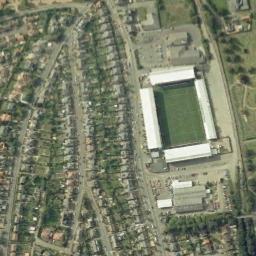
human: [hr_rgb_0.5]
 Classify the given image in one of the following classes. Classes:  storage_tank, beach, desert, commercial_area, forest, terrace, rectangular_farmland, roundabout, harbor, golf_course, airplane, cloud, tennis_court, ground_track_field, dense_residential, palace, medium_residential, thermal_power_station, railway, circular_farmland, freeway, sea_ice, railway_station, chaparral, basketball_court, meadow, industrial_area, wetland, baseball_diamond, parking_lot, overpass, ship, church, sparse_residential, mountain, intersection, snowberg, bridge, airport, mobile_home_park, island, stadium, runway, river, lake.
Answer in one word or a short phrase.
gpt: stadium